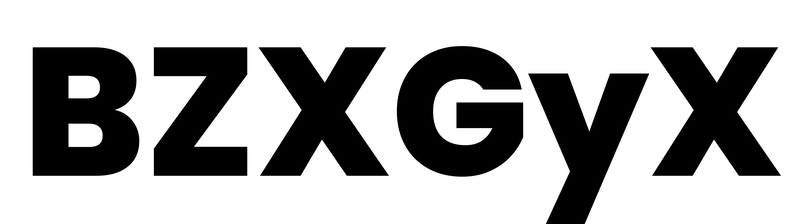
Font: Poppins-ExtraBold